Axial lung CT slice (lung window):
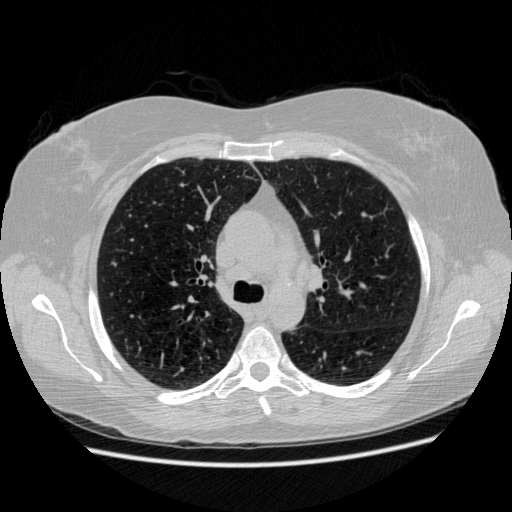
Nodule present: no